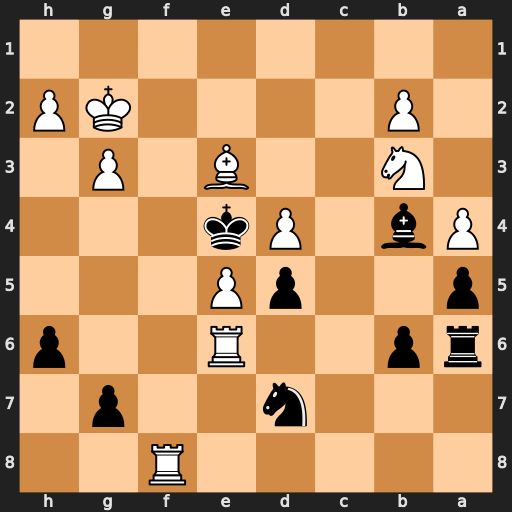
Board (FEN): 5R2/3n2p1/rp2R2p/p2pP3/Pb1Pk3/1N2B1P1/1P4KP/8
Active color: b
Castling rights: -
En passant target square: -
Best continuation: Nxf8 Rc6 Kxe3